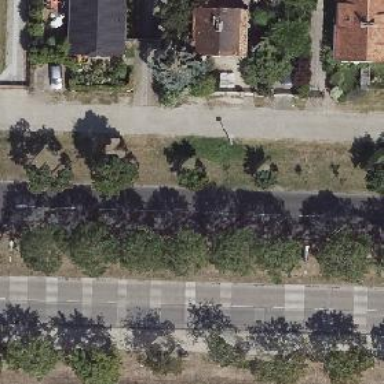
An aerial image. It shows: Avenue lined with broadleaved deciduous trees.